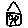
Label: house